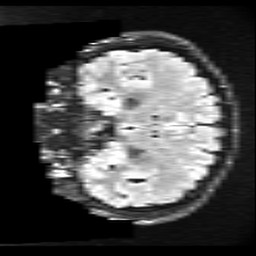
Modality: FLAIR
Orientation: coronal
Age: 23
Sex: male
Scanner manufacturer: ge
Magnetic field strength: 3 T
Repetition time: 11 s
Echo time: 0.1497 s